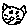
Label: cat